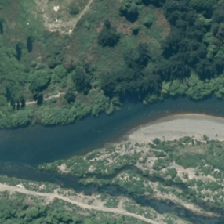
Land cover: deciduous_hardwood